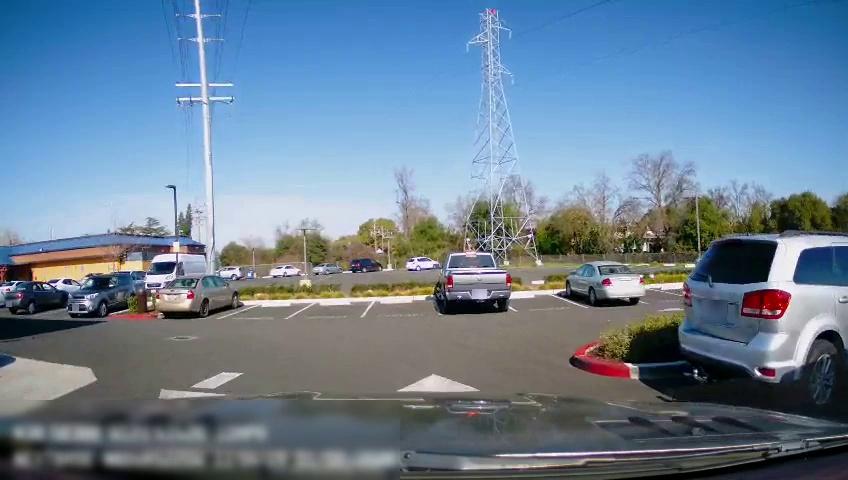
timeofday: Day
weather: Sunny
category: Drivable Space
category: Drivable Space
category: Vehicles | SUV
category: Vehicles | Car
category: Vehicles | Truck
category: Vehicles | Car
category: Vehicles | SUV
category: Vehicles | Car
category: Vehicles | Car
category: Vehicles | SUV
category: Vehicles | Car
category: Vehicles | Van
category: Vehicles | SUV
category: Vehicles | Car
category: Vehicles | SUV
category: Vehicles | Car
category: Vehicles | Car